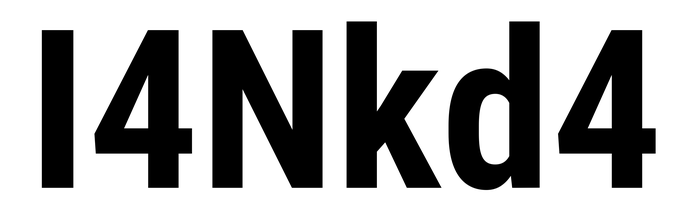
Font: Roboto_Condensed_Bold